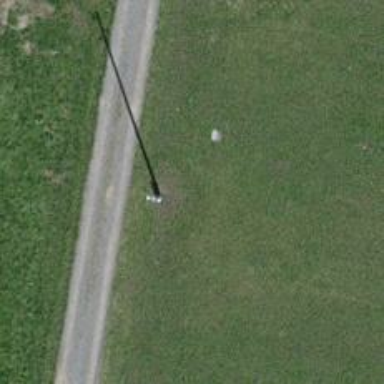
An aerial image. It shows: Minor power line with 3 cables.